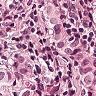
Metastatic tissue present: yes